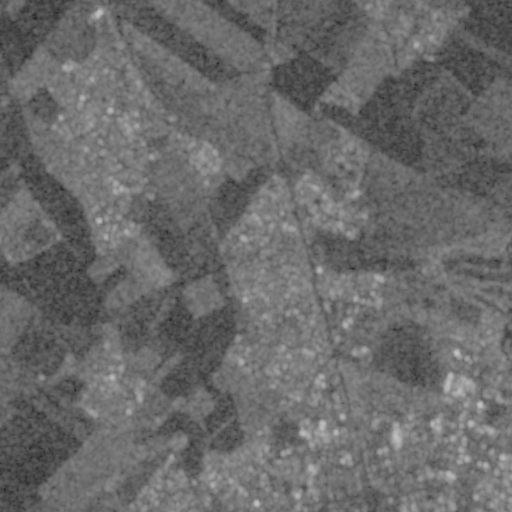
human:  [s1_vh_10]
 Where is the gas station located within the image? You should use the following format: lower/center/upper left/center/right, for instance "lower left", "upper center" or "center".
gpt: The gas station is located in the lower right of the image.
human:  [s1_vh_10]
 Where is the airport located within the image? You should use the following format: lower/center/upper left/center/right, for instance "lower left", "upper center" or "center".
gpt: There is no airport in the image.

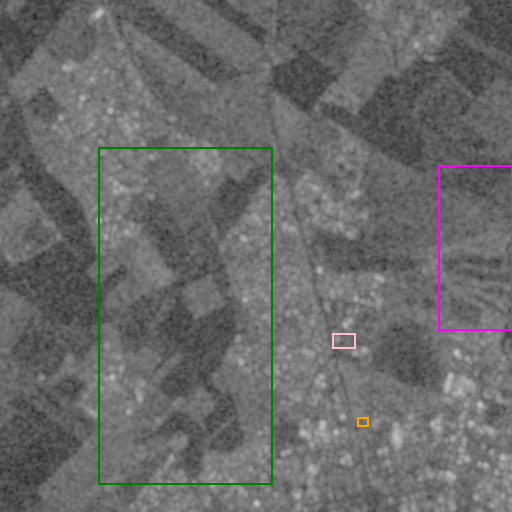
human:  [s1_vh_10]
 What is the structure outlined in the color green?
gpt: The structure outlined in green is a crop field.
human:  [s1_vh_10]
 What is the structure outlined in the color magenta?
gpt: The structure outlined in magenta is a park.
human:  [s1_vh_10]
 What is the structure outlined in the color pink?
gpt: The structure outlined in pink is a parking lot.
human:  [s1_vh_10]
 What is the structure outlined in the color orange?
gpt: The structure outlined in orange is a power substation.
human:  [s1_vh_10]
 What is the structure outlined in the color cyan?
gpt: There is no cyan outline.